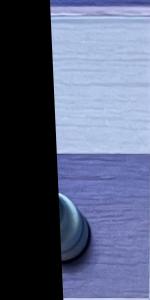
Label: Pawn_White